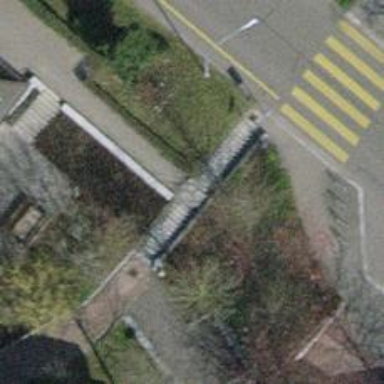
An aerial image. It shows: Set of steps on the road.